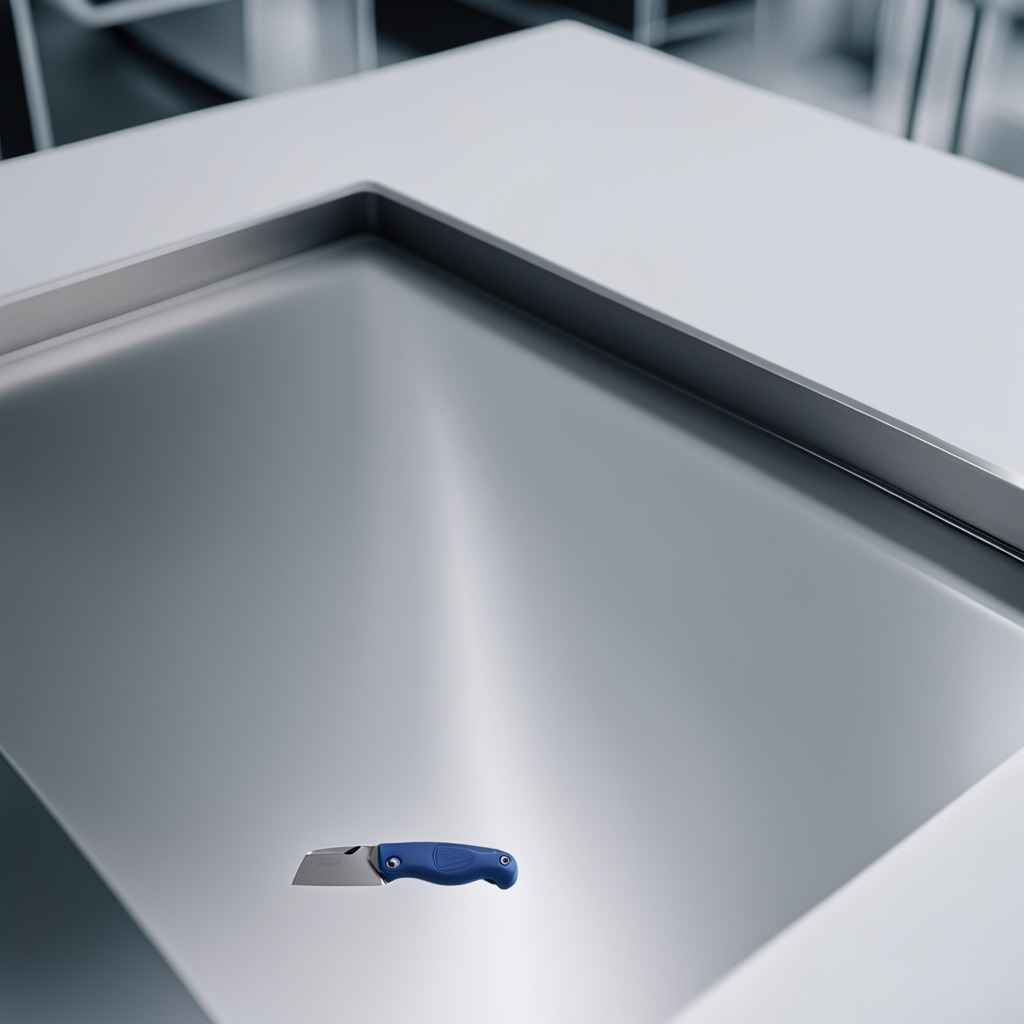
A utility knife is lying on the stainless steel table in a high-end prototyping lab.